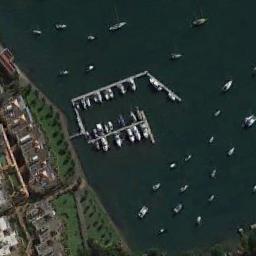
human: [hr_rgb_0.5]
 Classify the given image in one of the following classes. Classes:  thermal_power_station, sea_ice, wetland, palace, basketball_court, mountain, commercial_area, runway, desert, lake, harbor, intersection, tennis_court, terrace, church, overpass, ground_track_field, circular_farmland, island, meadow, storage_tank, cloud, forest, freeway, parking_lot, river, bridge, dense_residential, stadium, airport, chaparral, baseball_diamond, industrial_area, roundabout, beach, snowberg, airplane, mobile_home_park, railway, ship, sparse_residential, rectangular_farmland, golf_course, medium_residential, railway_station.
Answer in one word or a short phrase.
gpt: harbor